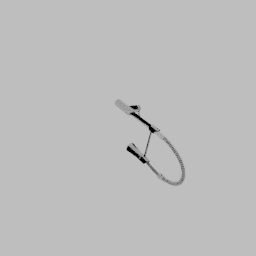
Label: appliances